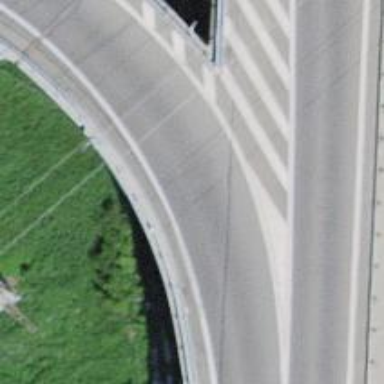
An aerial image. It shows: Stop road.